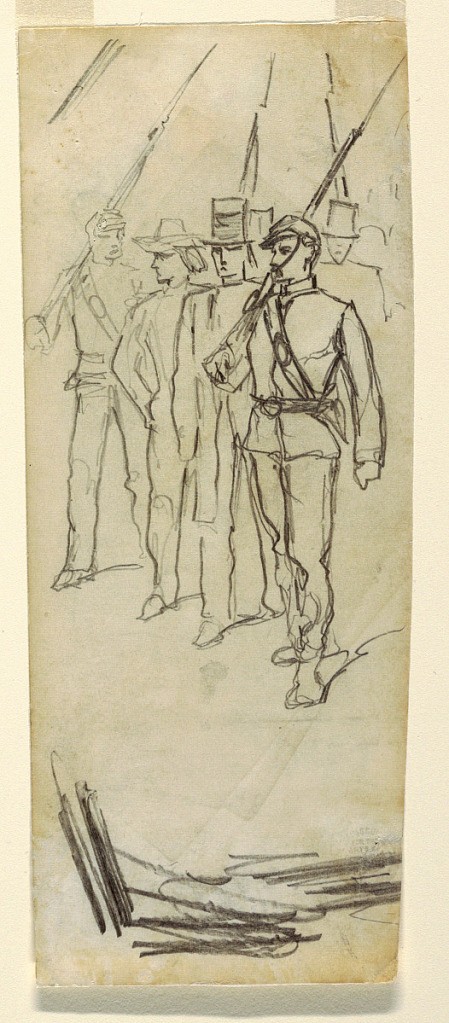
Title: Soldiers Escorting Civilians
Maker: Winslow Homer, American, 1836–1910
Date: ca. 1862
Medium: Graphite on wove paper
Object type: Drawing
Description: Vertical view of soldiers with bayonets fixed, escorting civilians.